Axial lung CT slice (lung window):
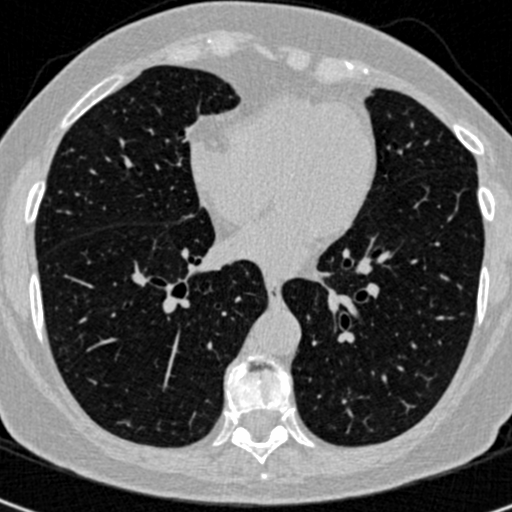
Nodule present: no